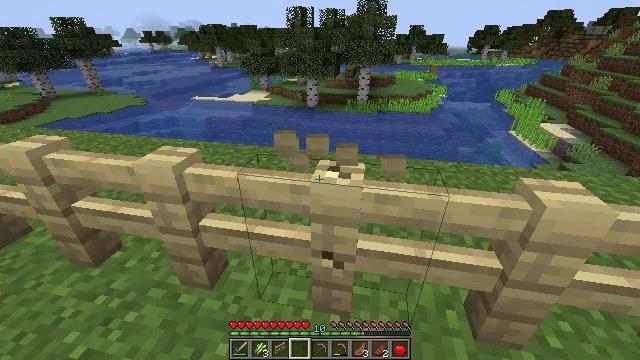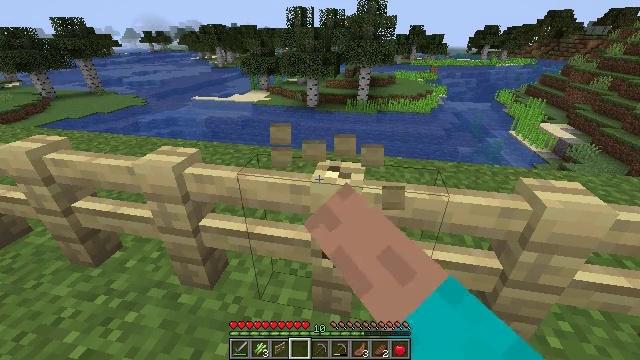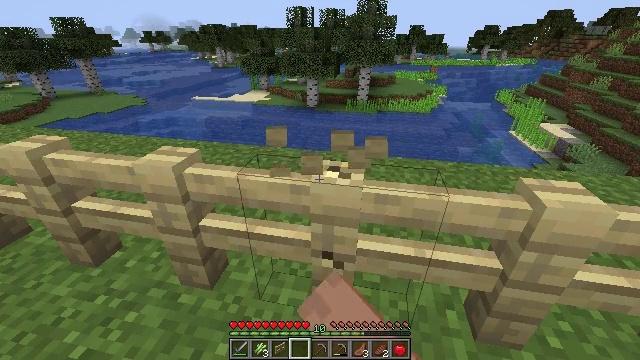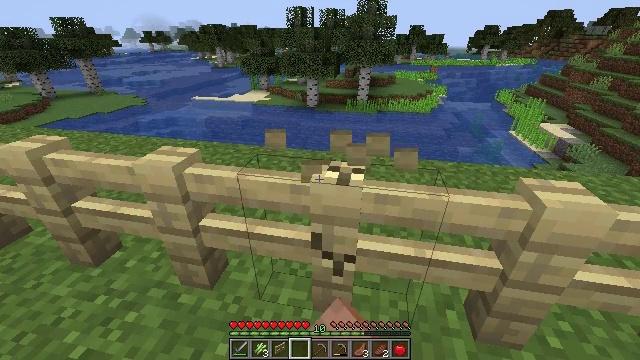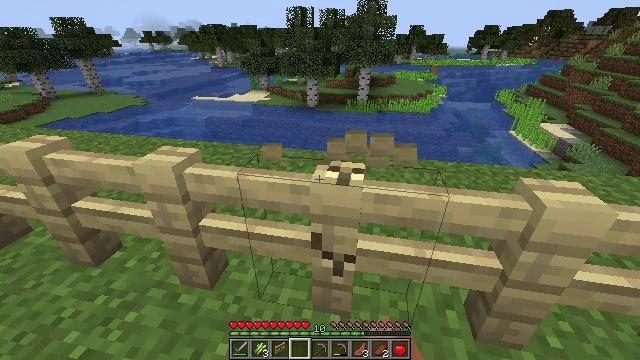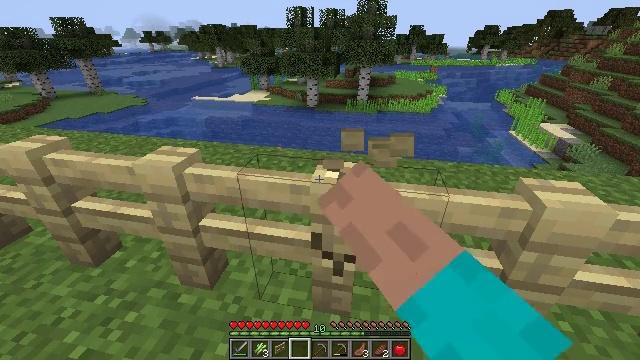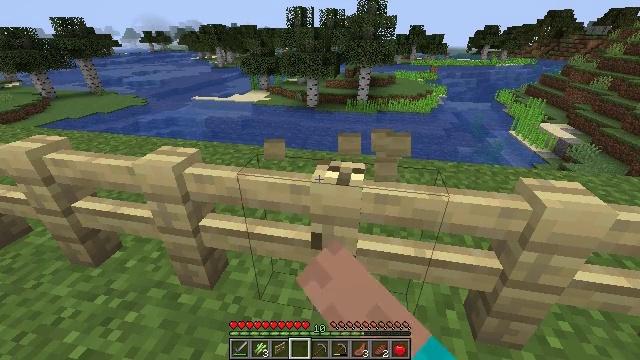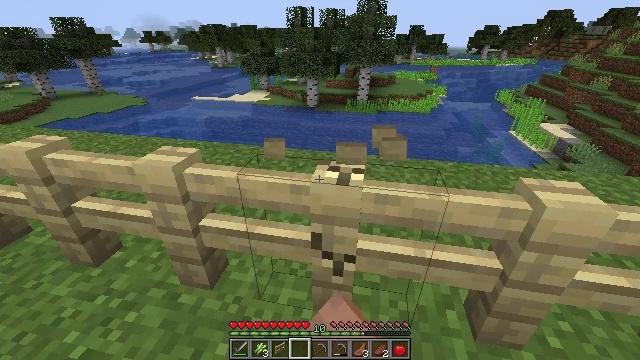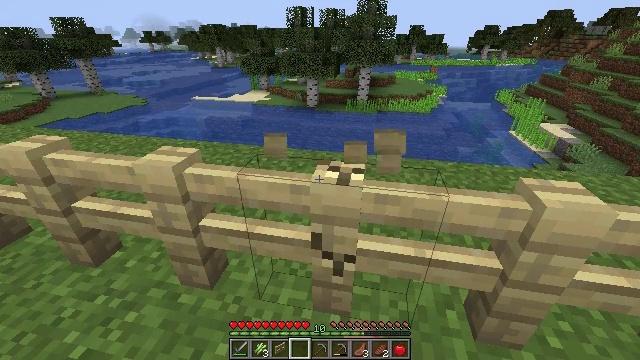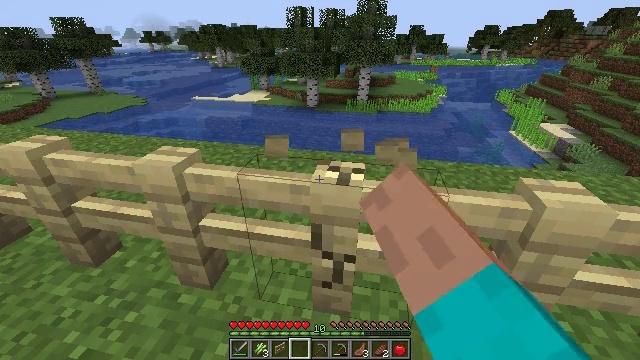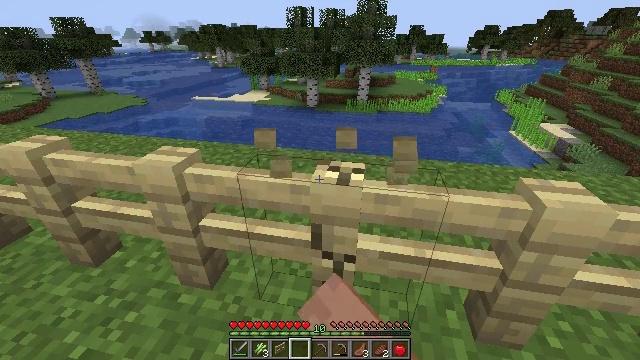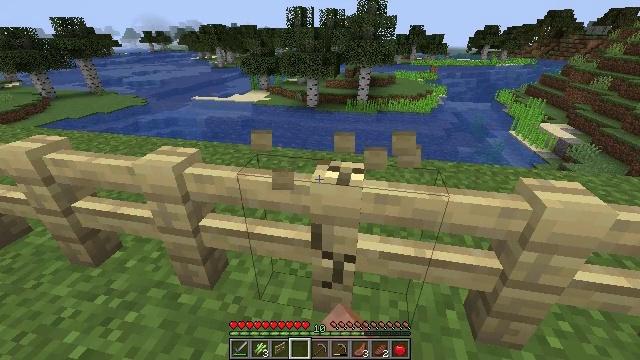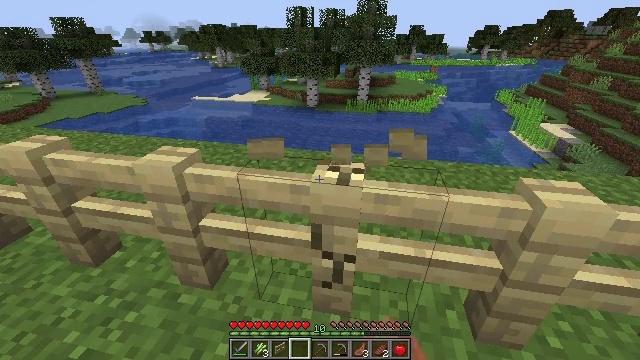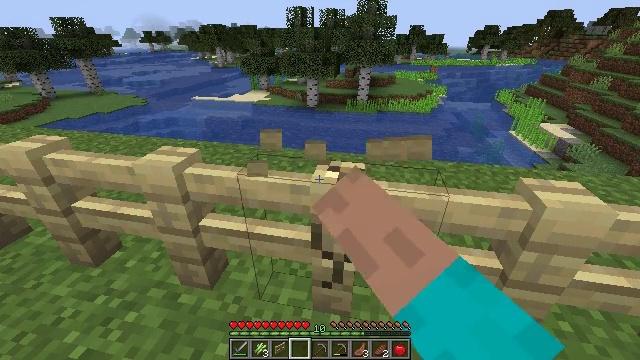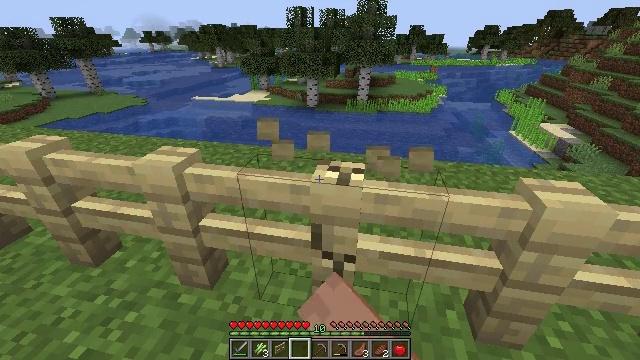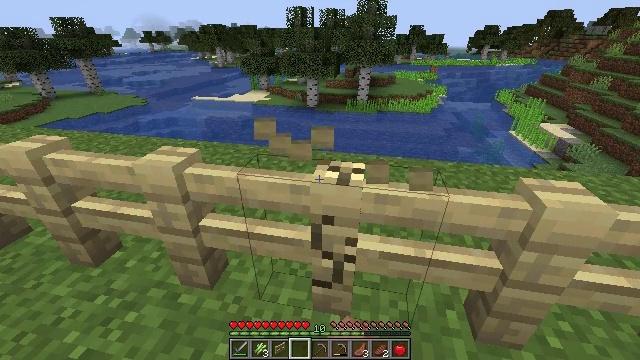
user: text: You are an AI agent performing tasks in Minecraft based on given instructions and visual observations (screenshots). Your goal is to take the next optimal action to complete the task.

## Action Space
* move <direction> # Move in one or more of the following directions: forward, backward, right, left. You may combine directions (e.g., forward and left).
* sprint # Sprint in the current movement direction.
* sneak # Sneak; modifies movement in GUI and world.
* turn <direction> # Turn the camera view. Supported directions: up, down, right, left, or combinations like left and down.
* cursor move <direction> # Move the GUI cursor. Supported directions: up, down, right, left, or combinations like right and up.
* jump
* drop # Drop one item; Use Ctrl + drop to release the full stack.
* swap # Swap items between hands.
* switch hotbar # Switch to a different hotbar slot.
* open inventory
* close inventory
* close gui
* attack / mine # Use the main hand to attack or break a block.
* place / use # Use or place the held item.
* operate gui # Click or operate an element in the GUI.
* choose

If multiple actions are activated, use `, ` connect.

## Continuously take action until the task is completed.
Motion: motion action
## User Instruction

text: Gather the birch fence from a structure.
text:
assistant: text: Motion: attack / mine
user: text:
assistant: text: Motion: attack / mine
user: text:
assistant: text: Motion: attack / mine
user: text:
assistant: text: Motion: attack / mine
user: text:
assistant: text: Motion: attack / mine
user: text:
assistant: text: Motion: attack / mine
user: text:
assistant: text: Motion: attack / mine
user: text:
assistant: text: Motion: attack / mine
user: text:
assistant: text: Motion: attack / mine
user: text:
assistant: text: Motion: attack / mine
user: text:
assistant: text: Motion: attack / mine
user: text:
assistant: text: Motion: attack / mine
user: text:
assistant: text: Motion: attack / mine
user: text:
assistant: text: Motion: attack / mine
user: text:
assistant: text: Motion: attack / mine
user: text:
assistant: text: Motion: attack / mine
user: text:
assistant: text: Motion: attack / mine
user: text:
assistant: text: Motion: attack / mine
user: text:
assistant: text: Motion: attack / mine
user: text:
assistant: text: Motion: attack / mine
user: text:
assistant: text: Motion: attack / mine
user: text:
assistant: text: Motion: attack / mine
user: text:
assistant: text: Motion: attack / mine
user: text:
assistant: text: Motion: attack / mine
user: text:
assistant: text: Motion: attack / mine
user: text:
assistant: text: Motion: attack / mine
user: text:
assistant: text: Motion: attack / mine
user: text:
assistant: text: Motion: attack / mine
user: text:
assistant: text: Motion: attack / mine
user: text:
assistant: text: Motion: attack / mine